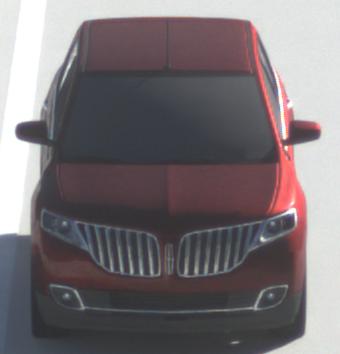
Make: Lincoln
Model: MKX
Detailed model: Gen. 1 CD3
Model produced from: 2010
Model produced until: 2015
Doors: 5
Color: red
Road condition: dry road
Daytime: sunrise or sunset
Contrast: medium contrast